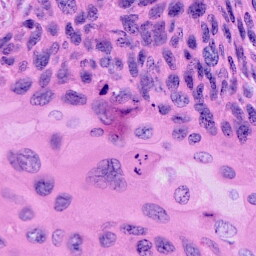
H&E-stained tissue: Cervix